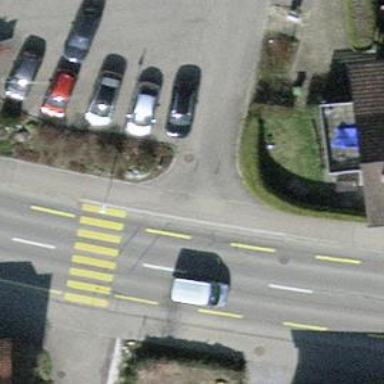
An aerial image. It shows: Bollard.